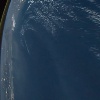
Label: water